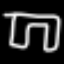
Label: pants